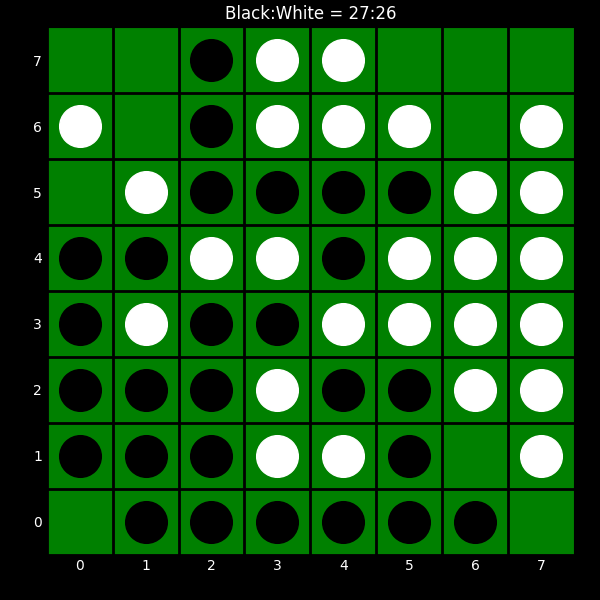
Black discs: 27
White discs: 26